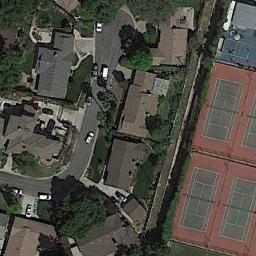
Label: tennis_court